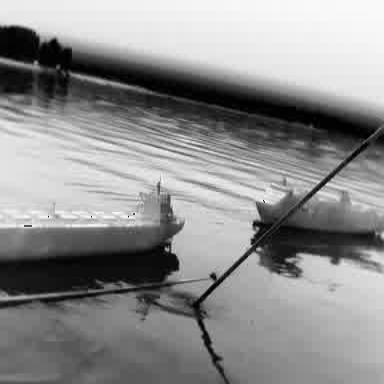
There is a liner in the infrared image.